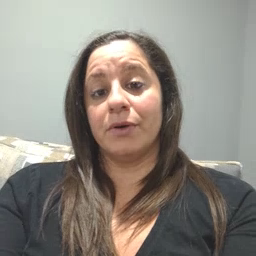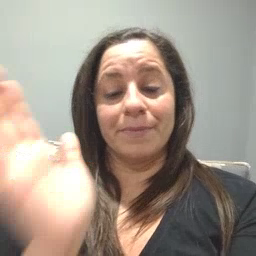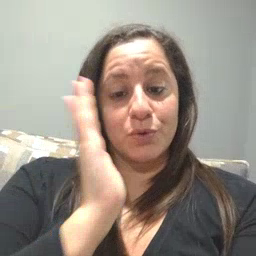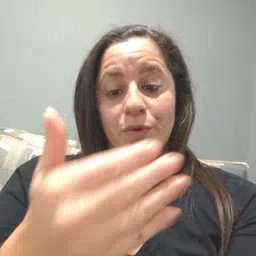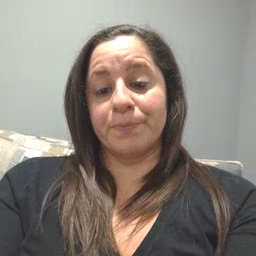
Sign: bedroom